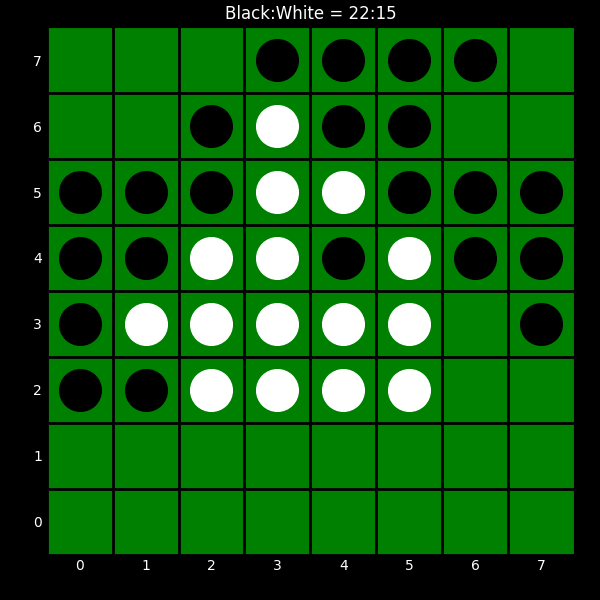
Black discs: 22
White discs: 15